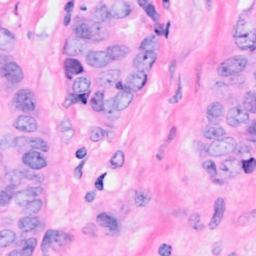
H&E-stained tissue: Breast